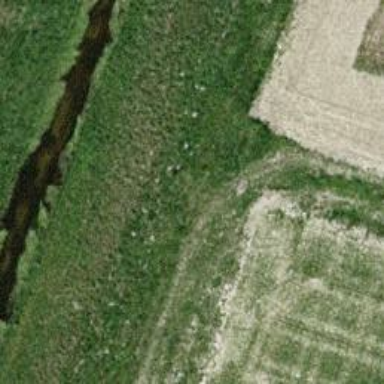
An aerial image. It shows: Grass track with Grade 4 tracktype.